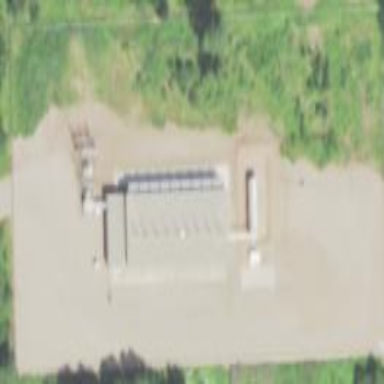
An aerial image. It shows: Minor distribution substation.